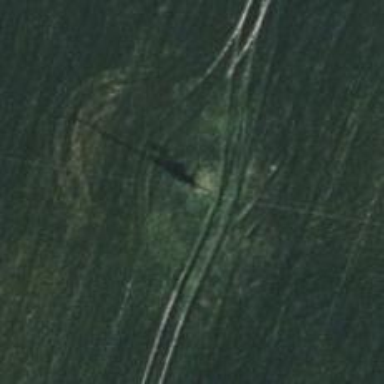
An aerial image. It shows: Power pole.